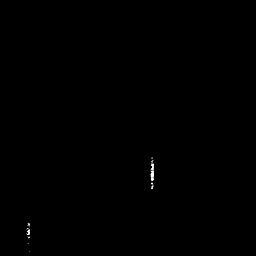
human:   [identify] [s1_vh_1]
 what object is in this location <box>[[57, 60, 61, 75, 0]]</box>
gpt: <ref>1 small ship at the center</ref>